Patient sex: M
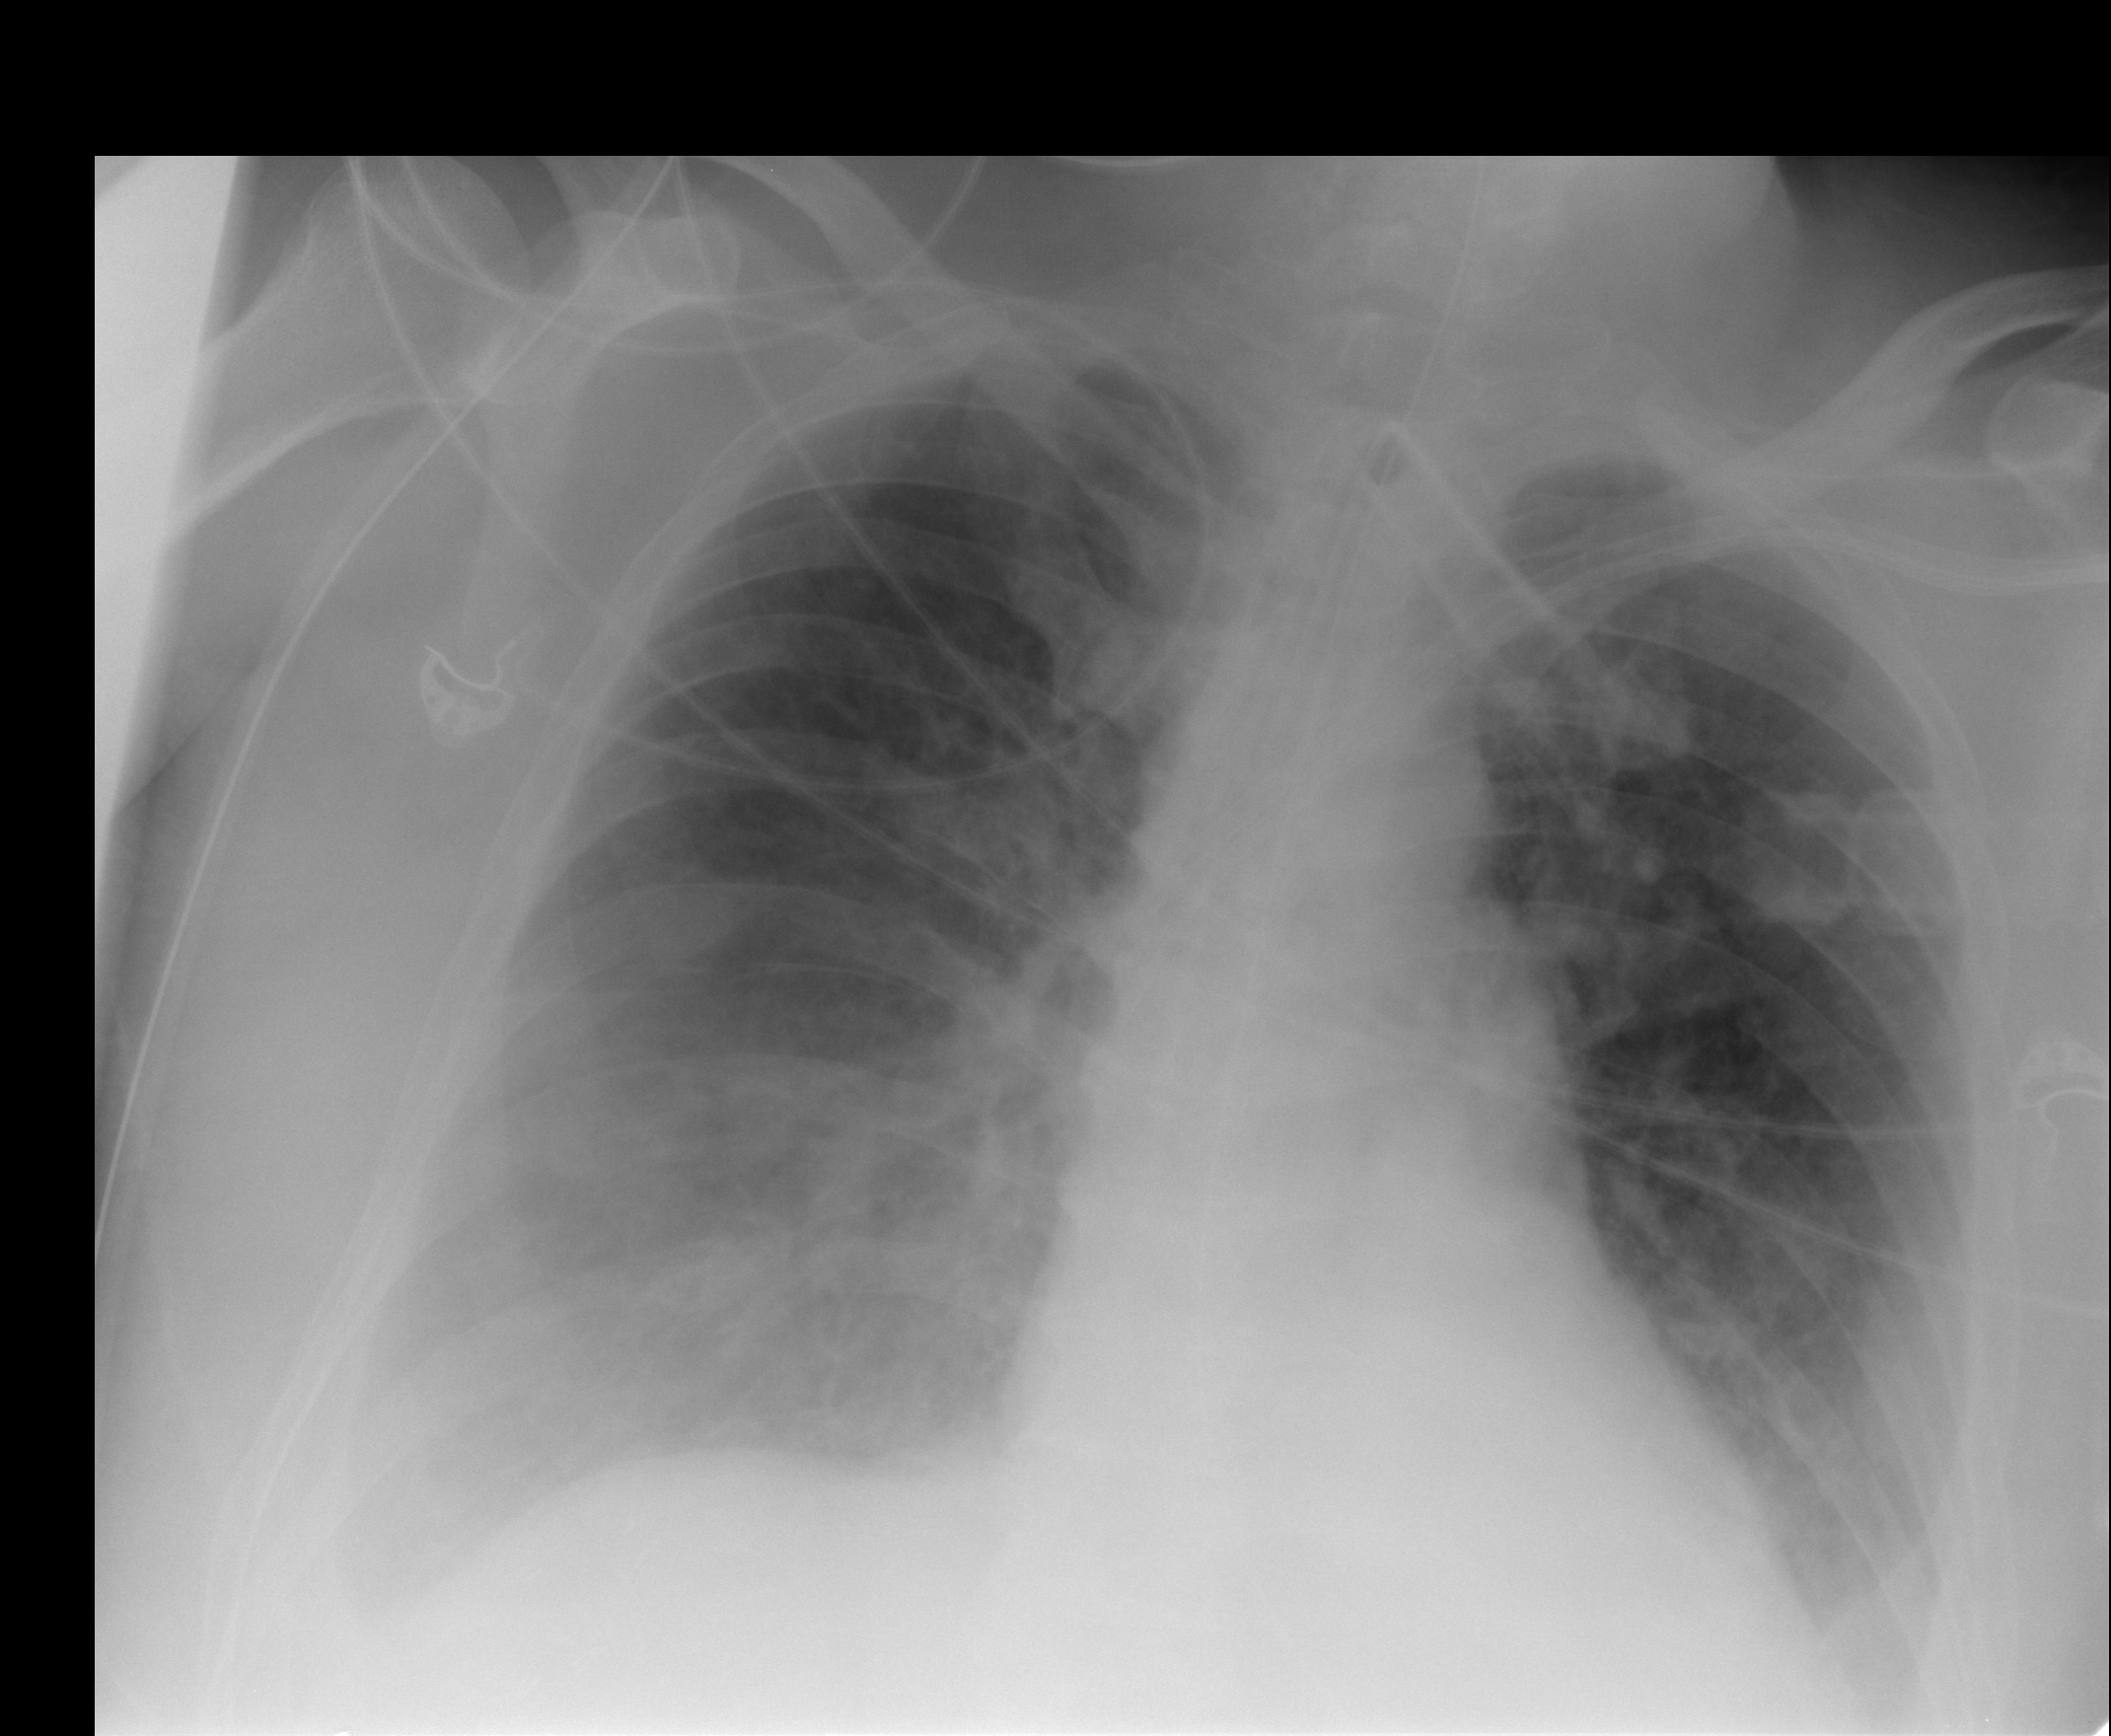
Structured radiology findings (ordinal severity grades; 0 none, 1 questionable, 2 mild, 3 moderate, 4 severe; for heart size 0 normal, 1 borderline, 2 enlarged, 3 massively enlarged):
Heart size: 0
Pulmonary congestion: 2
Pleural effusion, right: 2
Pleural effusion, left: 2
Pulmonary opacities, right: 1
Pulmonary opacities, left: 0
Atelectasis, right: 2
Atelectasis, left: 2